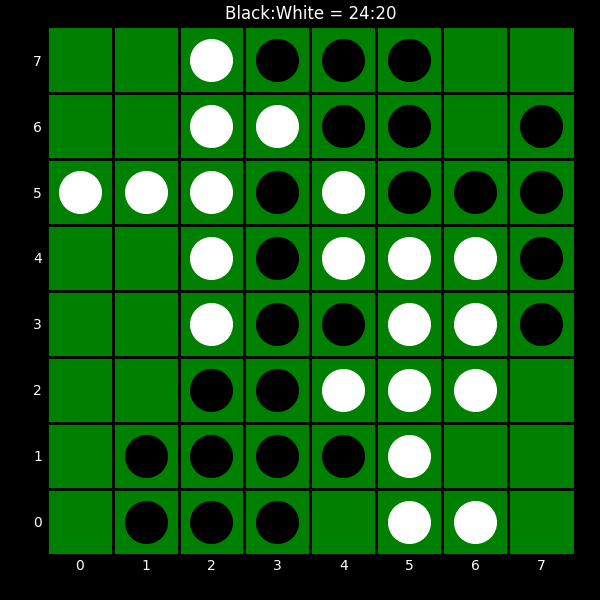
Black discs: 24
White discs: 20